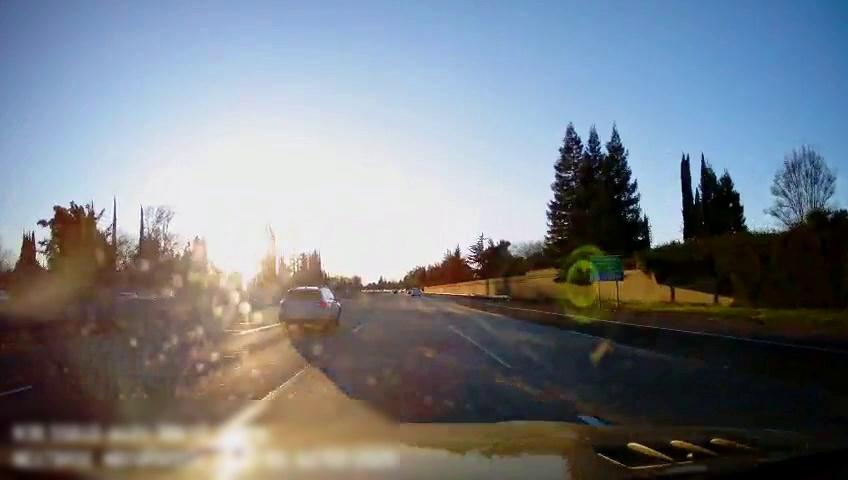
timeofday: Day
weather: Sunny
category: Drivable Space
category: Vehicles | Truck
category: Vehicles | SUV
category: Vehicles | SUV
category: Lanes | Alternate Lane
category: Lanes | Current Lane
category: Lanes | Current Lane
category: Lanes | Alternate Lane
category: Lanes | Alternate Lane
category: Traffic | Signs